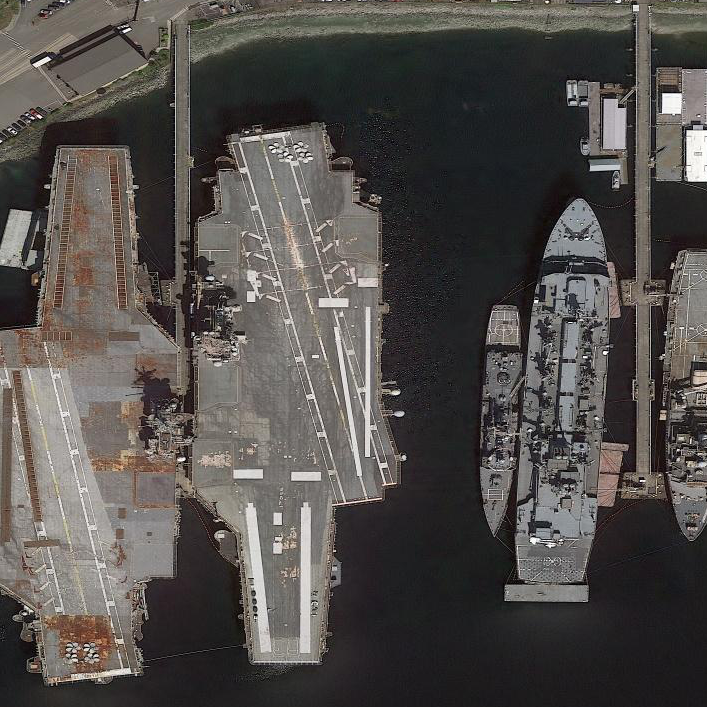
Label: aircraft_carrier